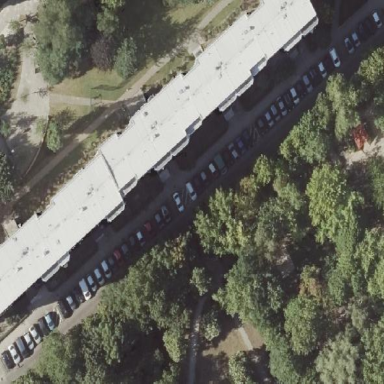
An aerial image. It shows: Street side parking area.